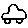
Label: car